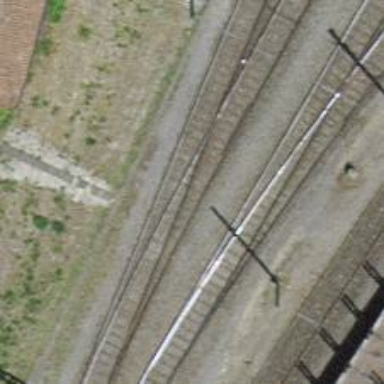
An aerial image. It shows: Railway switch.